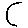
Label: moon